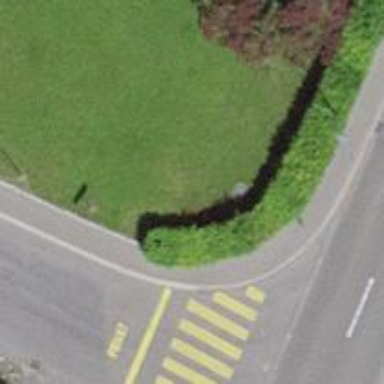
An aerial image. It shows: Hedge barrier.